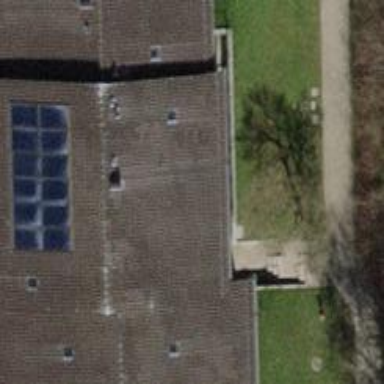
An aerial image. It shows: Building with tile roof.